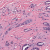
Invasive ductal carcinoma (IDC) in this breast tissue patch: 1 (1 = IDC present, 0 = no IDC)